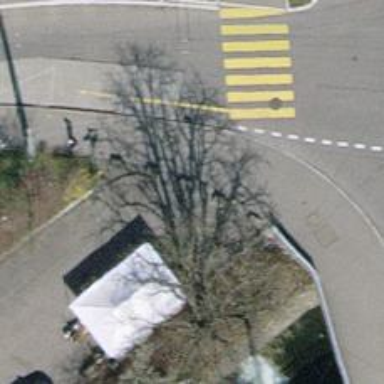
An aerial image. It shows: Block barrier.